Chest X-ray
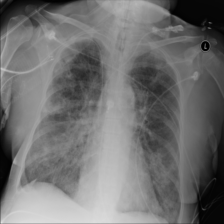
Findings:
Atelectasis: negative
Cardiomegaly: negative
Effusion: negative
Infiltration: positive
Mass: negative
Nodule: negative
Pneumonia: negative
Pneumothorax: negative
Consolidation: negative
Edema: negative
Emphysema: negative
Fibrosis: negative
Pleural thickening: negative
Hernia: negative